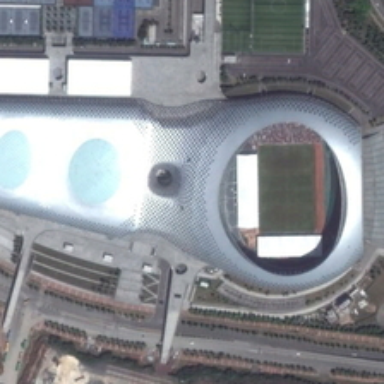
The bird's nest stadium is surrounded by vegetation regularly .